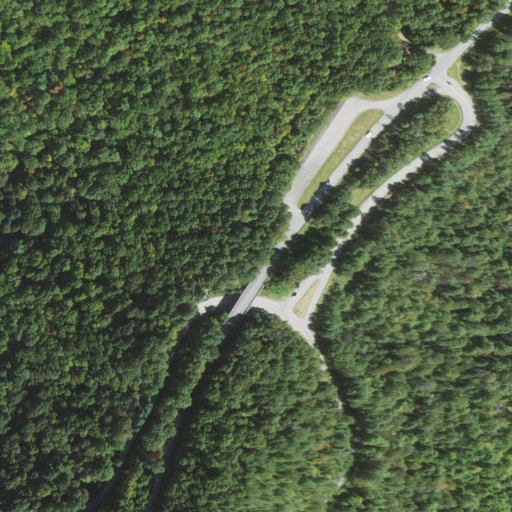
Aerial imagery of gap in North Carolina named Wagon Road Gap containing deciduous forest, mixed forest, open development, low intensity development, and medium intensity development